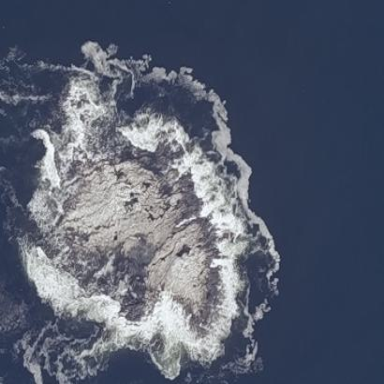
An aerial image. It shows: Islet located along the natural coastline.